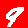
Digit: 9